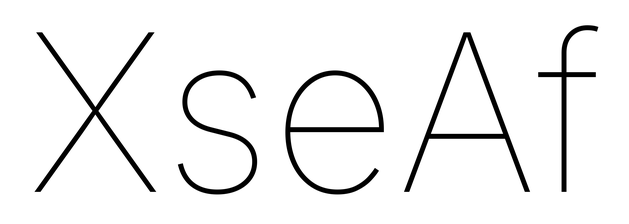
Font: Inter_Thin